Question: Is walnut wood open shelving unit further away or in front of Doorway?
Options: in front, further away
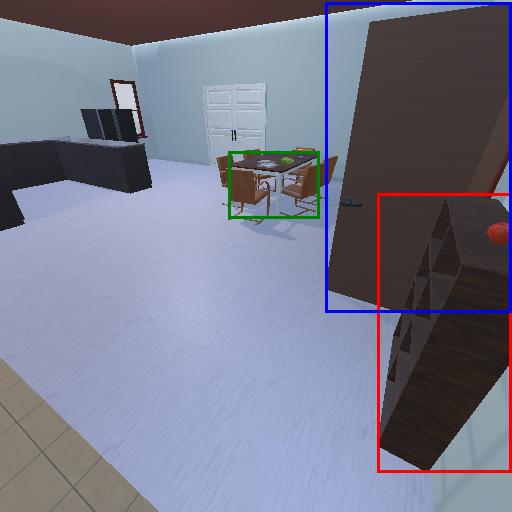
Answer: in front